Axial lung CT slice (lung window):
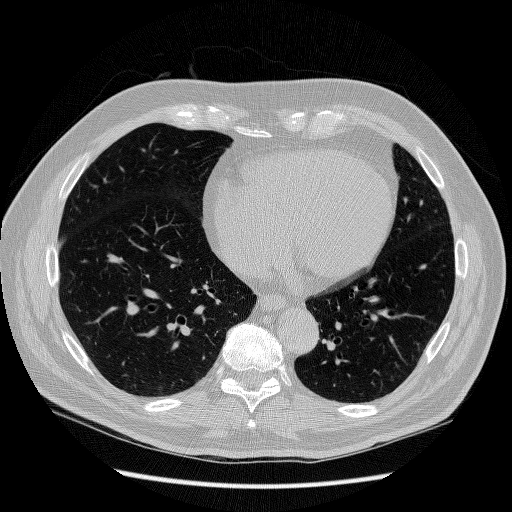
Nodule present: no